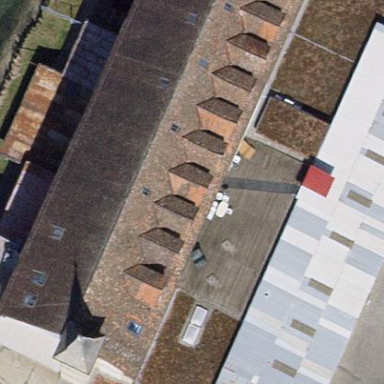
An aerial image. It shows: Industrial building.